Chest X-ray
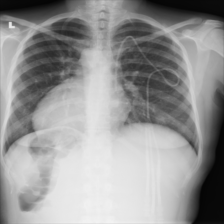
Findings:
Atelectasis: negative
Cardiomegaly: negative
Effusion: negative
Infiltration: negative
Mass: negative
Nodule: negative
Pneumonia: negative
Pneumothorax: negative
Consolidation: negative
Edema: negative
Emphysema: negative
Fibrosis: negative
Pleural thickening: negative
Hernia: negative